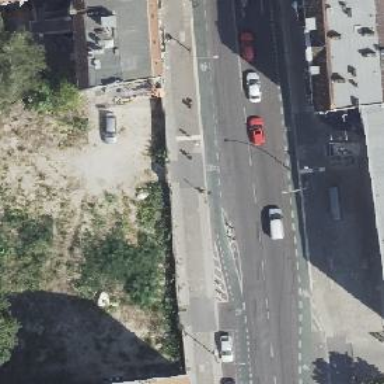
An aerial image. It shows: Secondary road with asphalt surface. There are separate sidewalks on both sides and dedicated green cycle lanes marked with lane markings on both sides of the road.